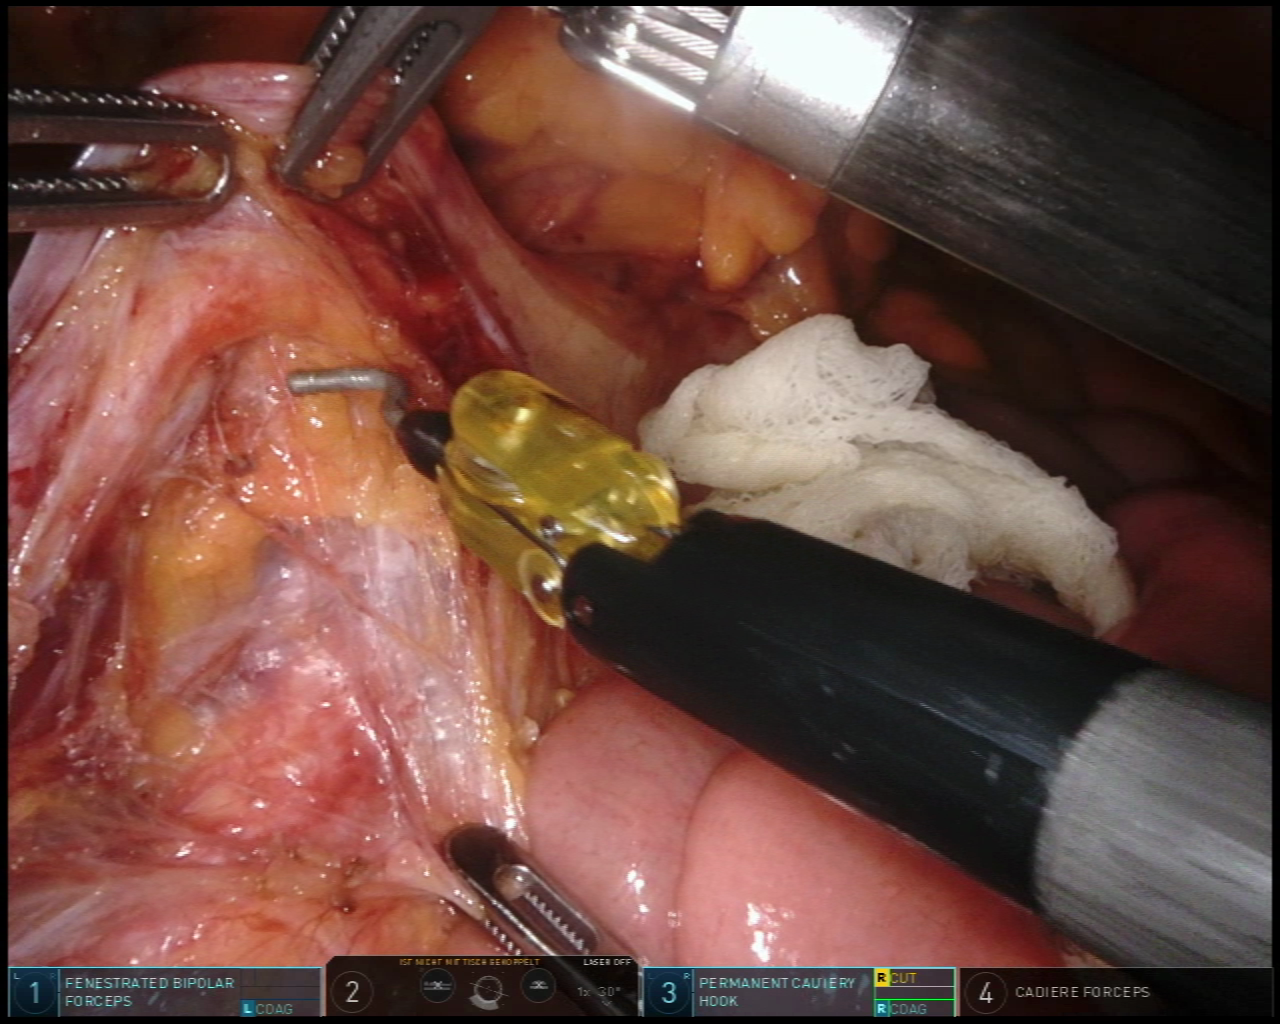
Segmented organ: small_intestine
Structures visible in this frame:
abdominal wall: no
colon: no
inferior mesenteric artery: yes
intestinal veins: yes
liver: no
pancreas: no
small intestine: yes
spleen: no
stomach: no
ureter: no
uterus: no
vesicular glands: no